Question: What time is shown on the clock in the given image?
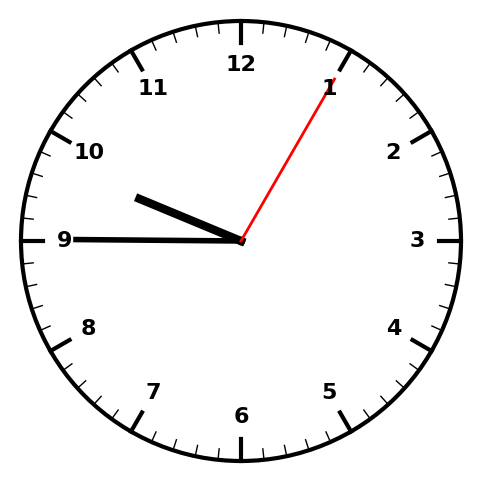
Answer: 09:45:05